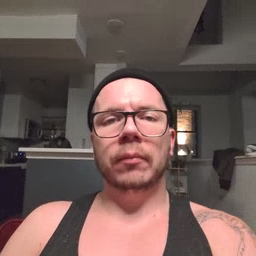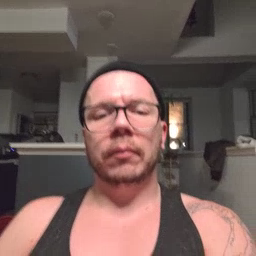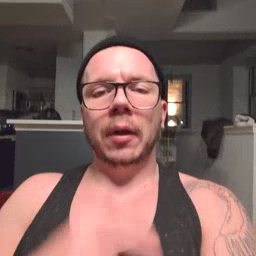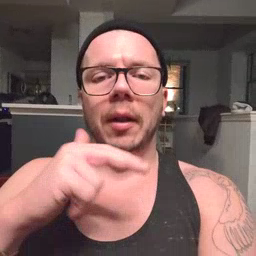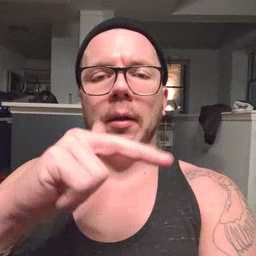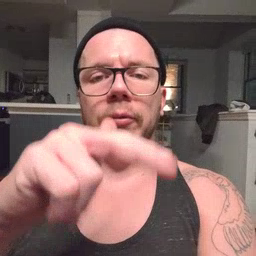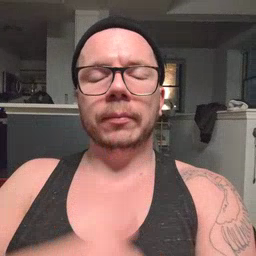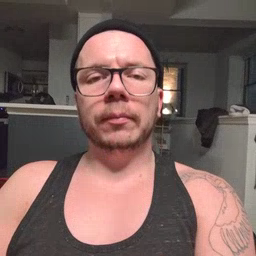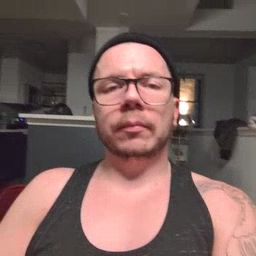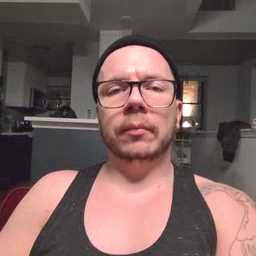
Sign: helicopter